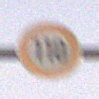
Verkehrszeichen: Geschwindigkeit110
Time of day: SunriseSunset
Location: Outdoor (Nature)
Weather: Clear
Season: NotSpecified
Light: Natural